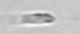
Label: flagellate_morphotype3